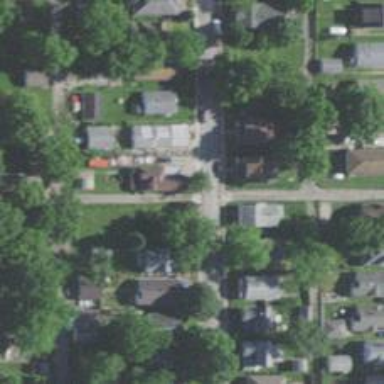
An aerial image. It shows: Alley classified as service road.